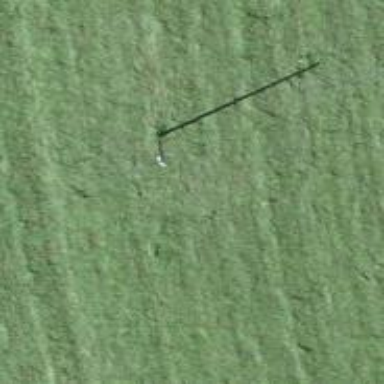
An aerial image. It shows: Minor power line.